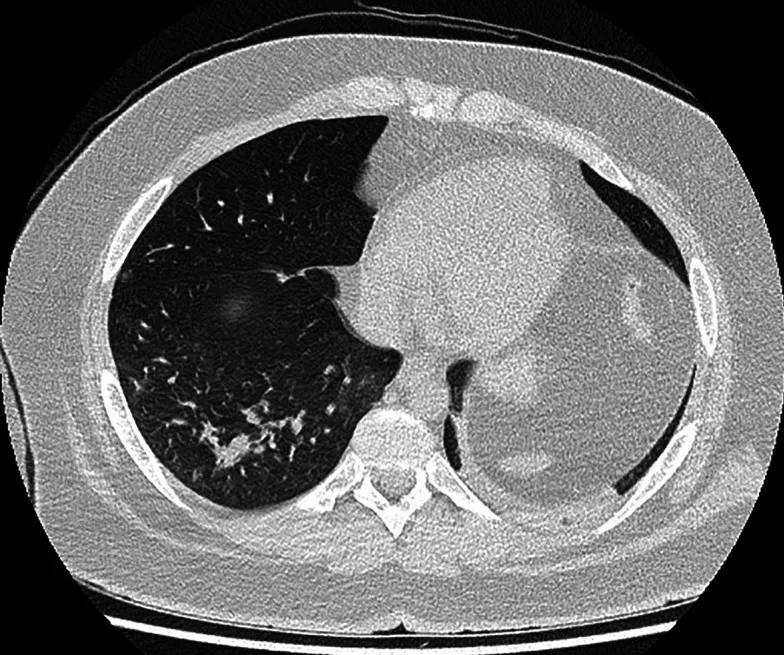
Chest computed tomography scan.
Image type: radiology (ct)